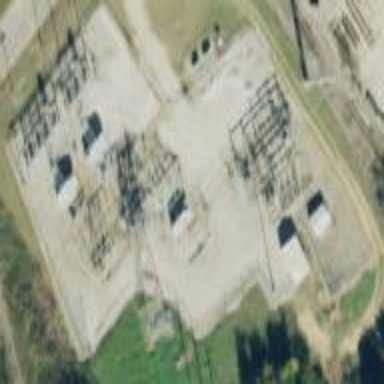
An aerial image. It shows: Power substation.